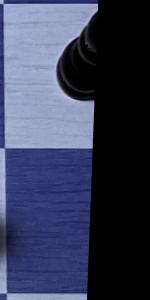
Label: Empty